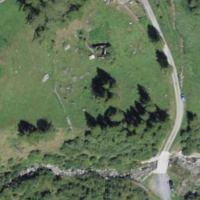
EUNIS habitat code: 23
Species observed at this site:
Melitaea diamina
Erebia euryale
Aporia crataegi
Erebia alberganus
Lasiommata maera
Cyaniris semiargus
Erebia montana
Erebia aethiops
Erebia melampus
Erebia ligea